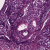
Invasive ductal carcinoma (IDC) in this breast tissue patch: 0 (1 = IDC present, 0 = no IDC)